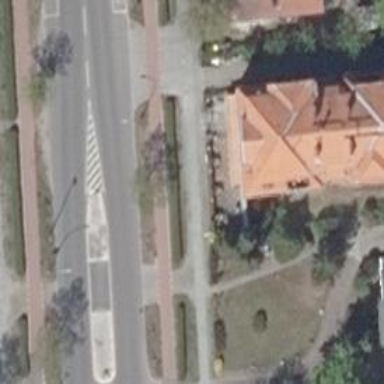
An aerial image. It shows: Restaurant.